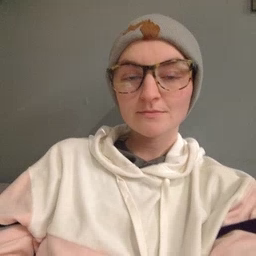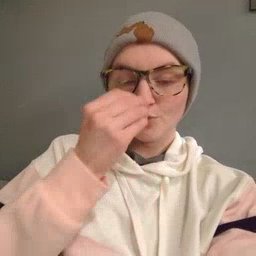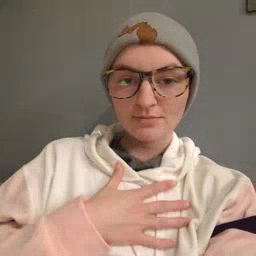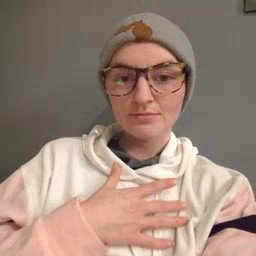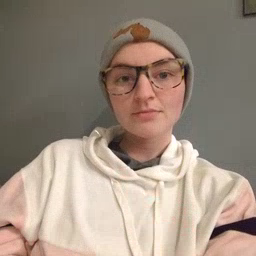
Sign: pajamas